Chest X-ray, PA view. Patient: 57 years old, sex M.
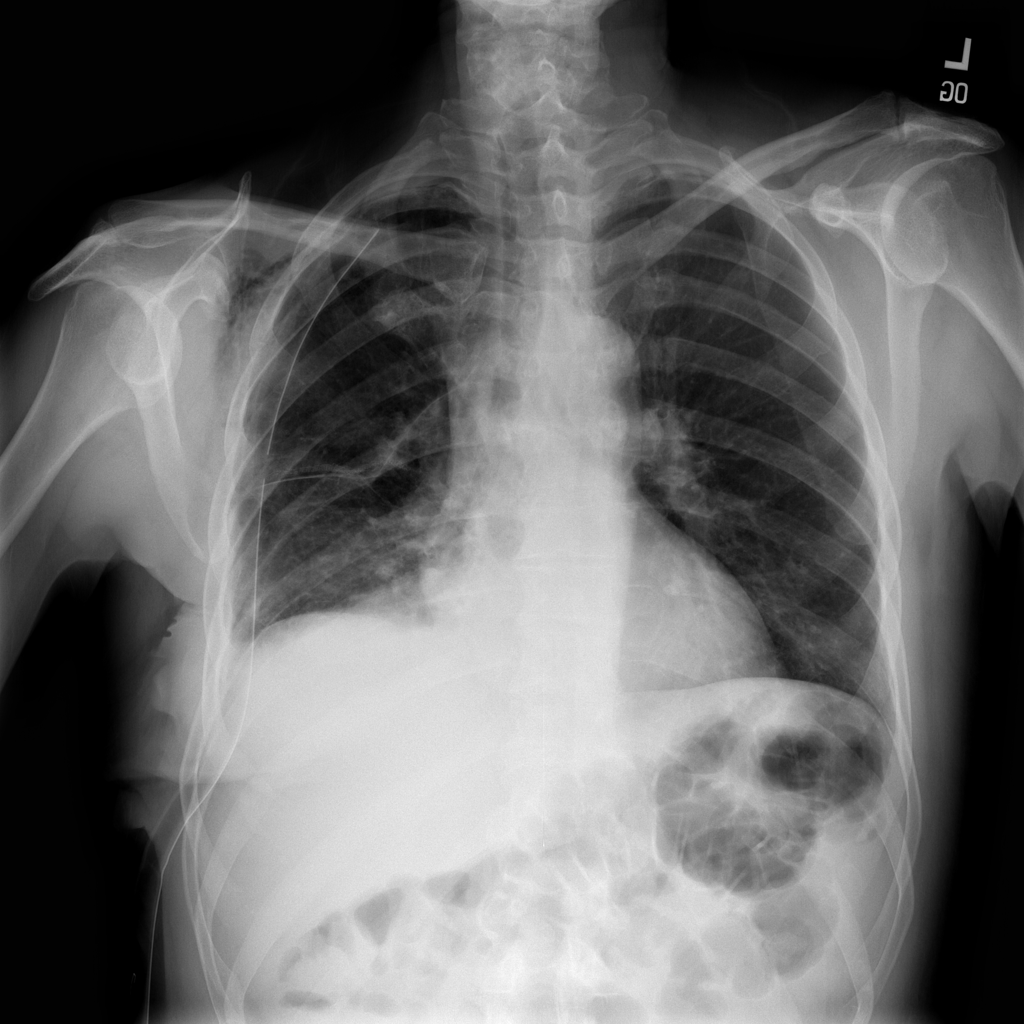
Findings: Emphysema, Pneumothorax